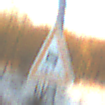
Verkehrszeichen: SchleuderOderRutschgefahr
Umgebung: Outdoor, Nature
Tageszeit: SunriseSunset
Wetter: Clear
Licht: Natural
Jahreszeit: Winter
Kontrast: LowContrast